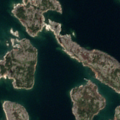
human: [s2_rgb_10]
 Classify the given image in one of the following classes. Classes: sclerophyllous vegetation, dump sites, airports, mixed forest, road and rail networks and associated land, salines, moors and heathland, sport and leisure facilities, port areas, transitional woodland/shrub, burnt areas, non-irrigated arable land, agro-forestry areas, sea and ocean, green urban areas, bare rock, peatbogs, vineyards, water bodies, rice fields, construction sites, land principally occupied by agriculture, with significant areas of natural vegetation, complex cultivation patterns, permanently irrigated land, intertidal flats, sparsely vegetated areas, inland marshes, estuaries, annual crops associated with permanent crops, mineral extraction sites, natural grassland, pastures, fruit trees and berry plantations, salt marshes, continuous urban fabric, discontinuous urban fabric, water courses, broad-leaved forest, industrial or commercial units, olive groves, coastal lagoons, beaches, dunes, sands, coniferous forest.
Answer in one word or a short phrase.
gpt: bare rock, sea and ocean